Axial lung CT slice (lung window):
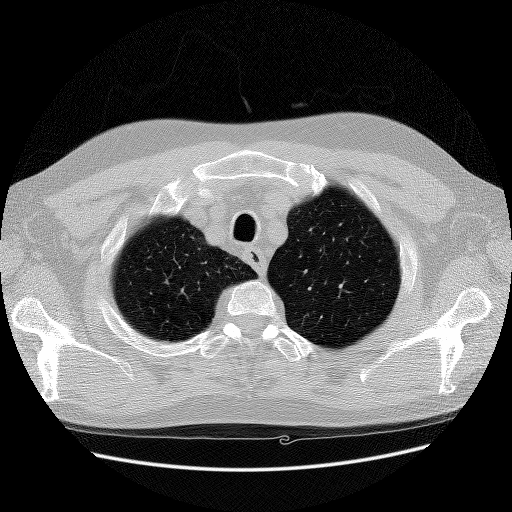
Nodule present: no